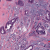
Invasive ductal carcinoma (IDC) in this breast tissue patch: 1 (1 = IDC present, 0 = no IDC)